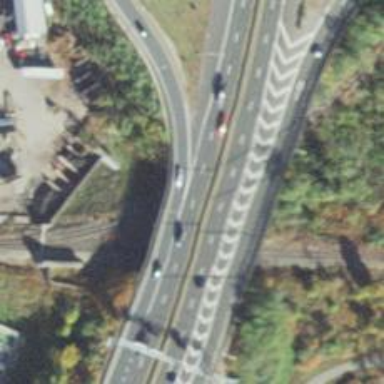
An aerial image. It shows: Railway crossing.